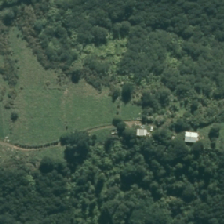
Land cover: shortrotation_cropland